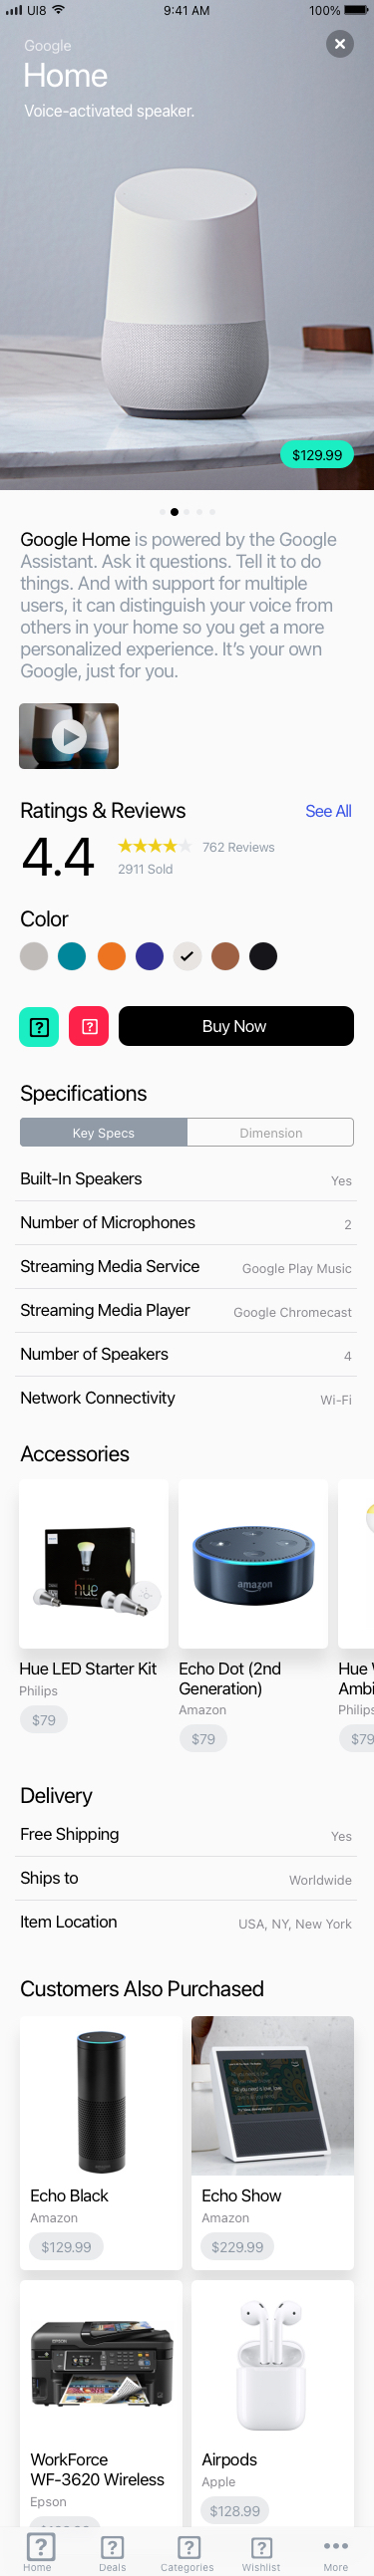
Text in this UI design:


Google Home is powered by the Google Assistant. Ask it questions. Tell it to do things. And with support for multiple users, it can distinguish your voice from others in your home so you get a more personalized experience. It’s your own Google, just for you.
Specifications
Dimension
Key Specs
Delivery
Accessories
Philips
Hue LED Starter Kit
Amazon
Echo Dot (2nd Generation)
Philips
Hue White Ambiance BR30
Amazon
Echo Black
Amazon
Echo Show
Epson
WorkForce WF-3620 Wireless
Apple
Airpods
Customers Also Purchased
Ratings & Reviews
See All
4.4
762 Reviews
2911 Sold
Color
Home
Voice-activated speaker.
Google